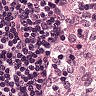
Metastatic tissue present: no